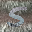
Label: 5